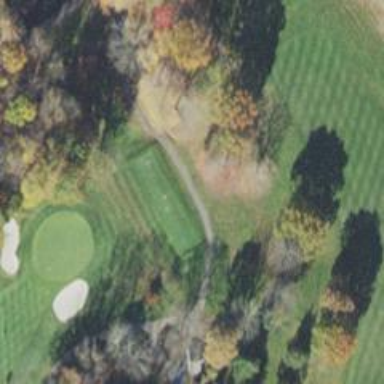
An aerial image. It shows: Path used for both walking and golf.